Question: How can I change the grey color in the background to white color?
'''
mydata.plot()
'''

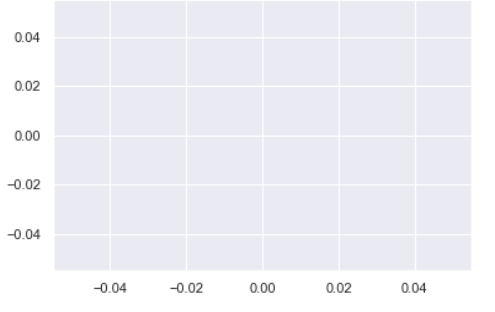
Answer: '''
import matplotlib.pyplot as plt
import numpy as np
x = np.arange(0, 10, .1)
y = np.sin(x)
plt.figure(facecolor='yellow')
plt.plot(x, y)
plt.xlabel("X")
ax = plt.axes()
ax.set_facecolor("violet")
plt.ylabel('sin(x)')
plt.show()
'''
it make it yellow my freind